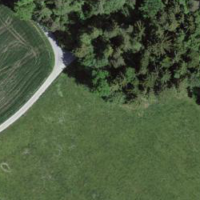
EUNIS habitat code: 24
Species observed at this site:
Veronica filiformis
Ajuga reptans